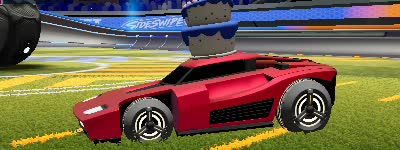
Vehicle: breakout